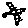
Label: bird